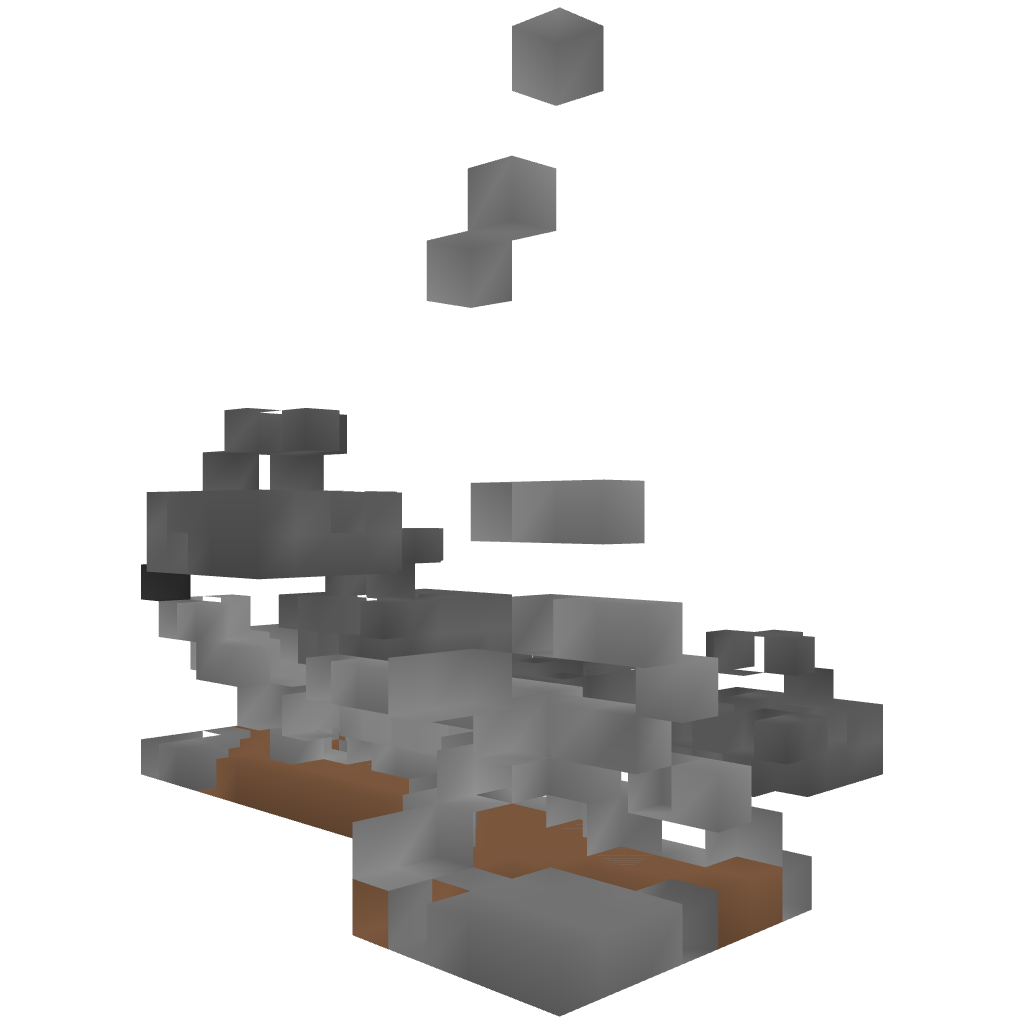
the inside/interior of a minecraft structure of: Force a modern house made by Webisod